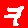
Digit: 7